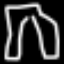
Label: pants